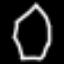
Label: octagon